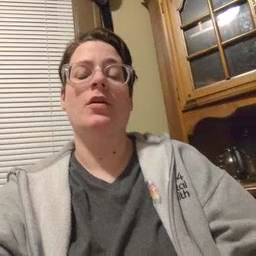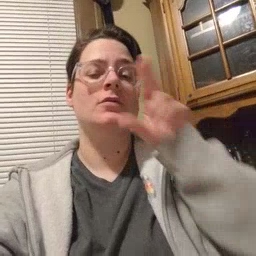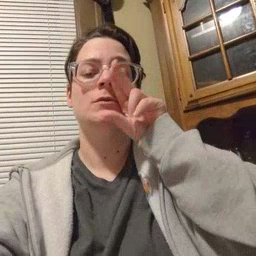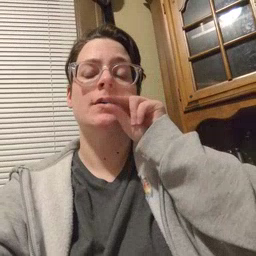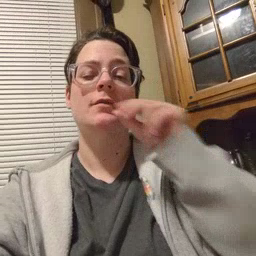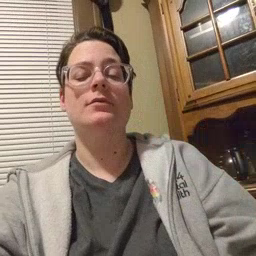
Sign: duck